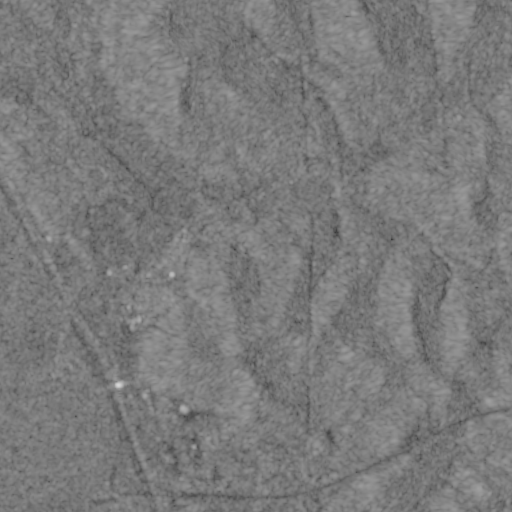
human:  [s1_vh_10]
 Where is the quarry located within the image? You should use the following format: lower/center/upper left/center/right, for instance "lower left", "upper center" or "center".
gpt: The quarry is located in the lower left of the image.
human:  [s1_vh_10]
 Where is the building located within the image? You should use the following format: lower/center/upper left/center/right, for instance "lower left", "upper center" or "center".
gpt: There is no building in the image.

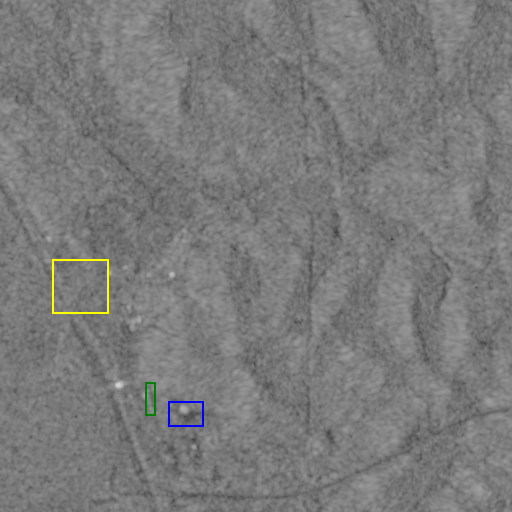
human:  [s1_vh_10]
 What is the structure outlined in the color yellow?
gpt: The structure outlined in yellow is a parking lot.
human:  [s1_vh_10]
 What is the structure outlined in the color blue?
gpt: The structure outlined in blue is a quarry.
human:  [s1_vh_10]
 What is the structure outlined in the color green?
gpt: The structure outlined in green is a building.
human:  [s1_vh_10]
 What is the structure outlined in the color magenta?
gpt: There is no magenta outline.